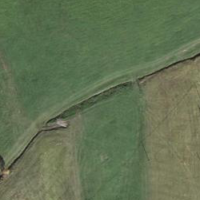
EUNIS habitat code: 26
Species observed at this site:
Sorbus aucuparia